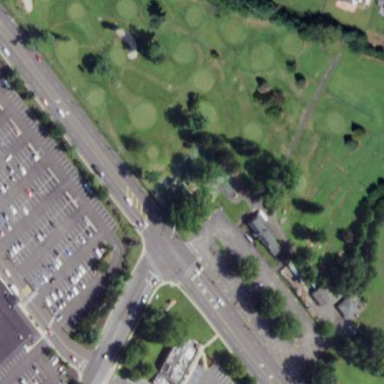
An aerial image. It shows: Miniature golf course.